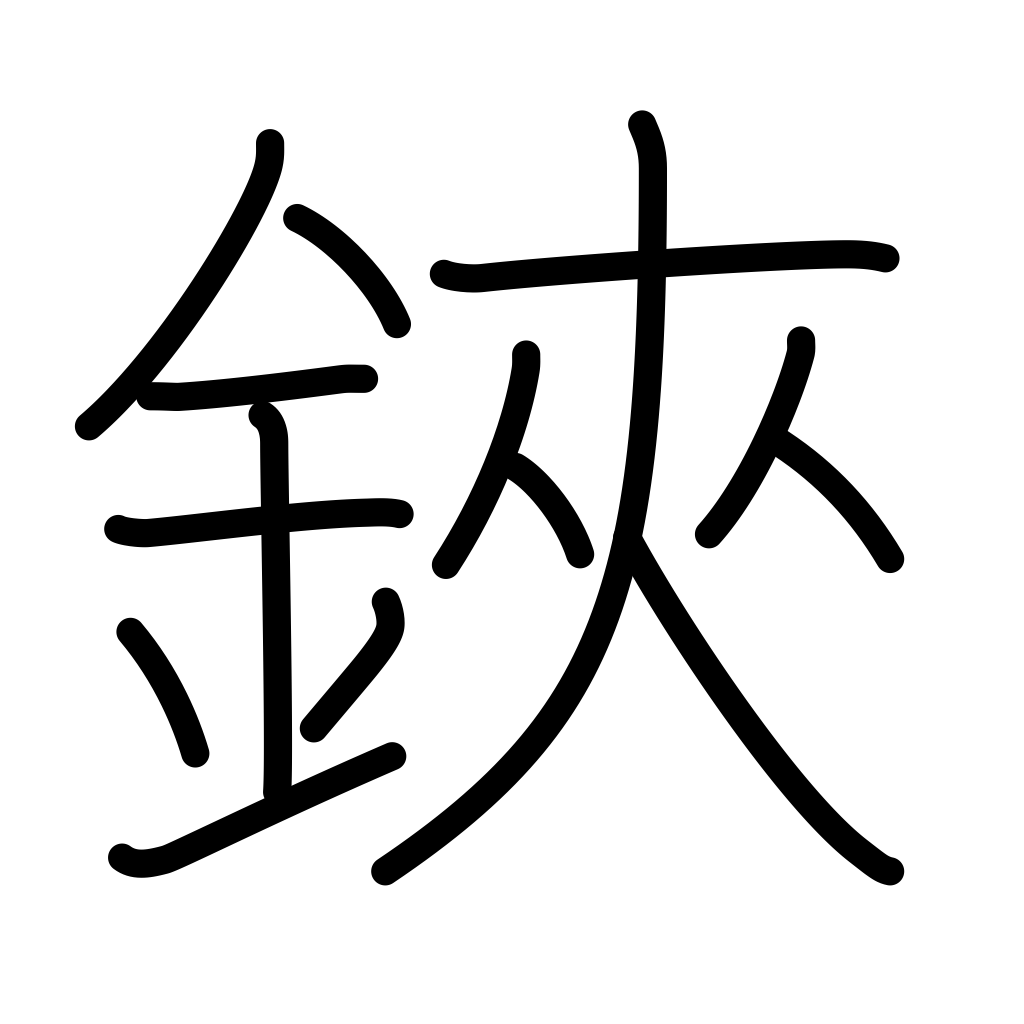
Meaning: scissors